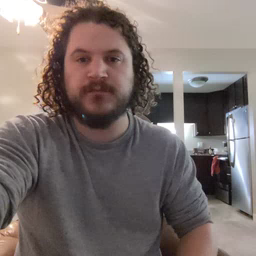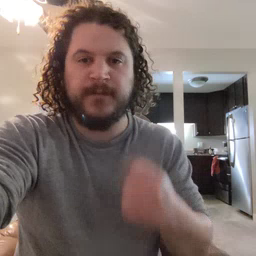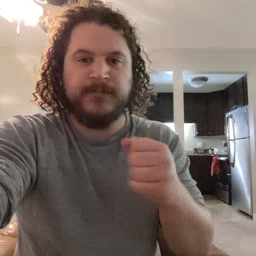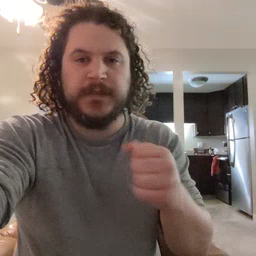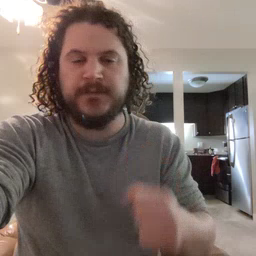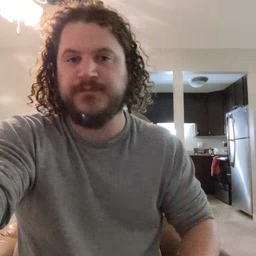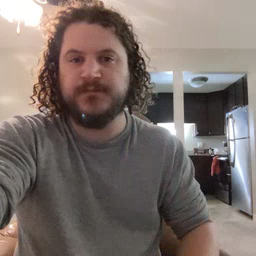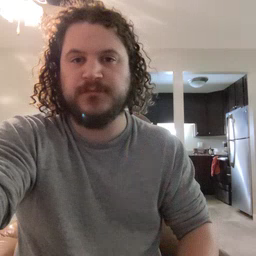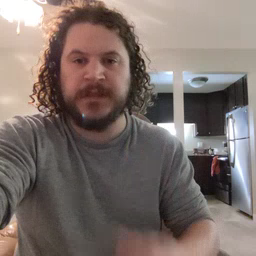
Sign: make